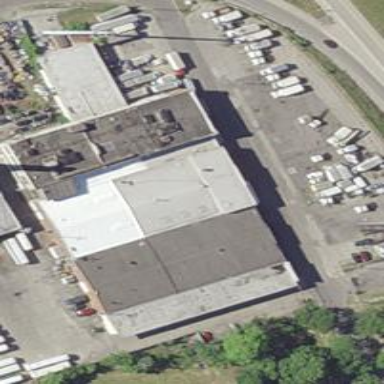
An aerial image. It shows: Industrial building.